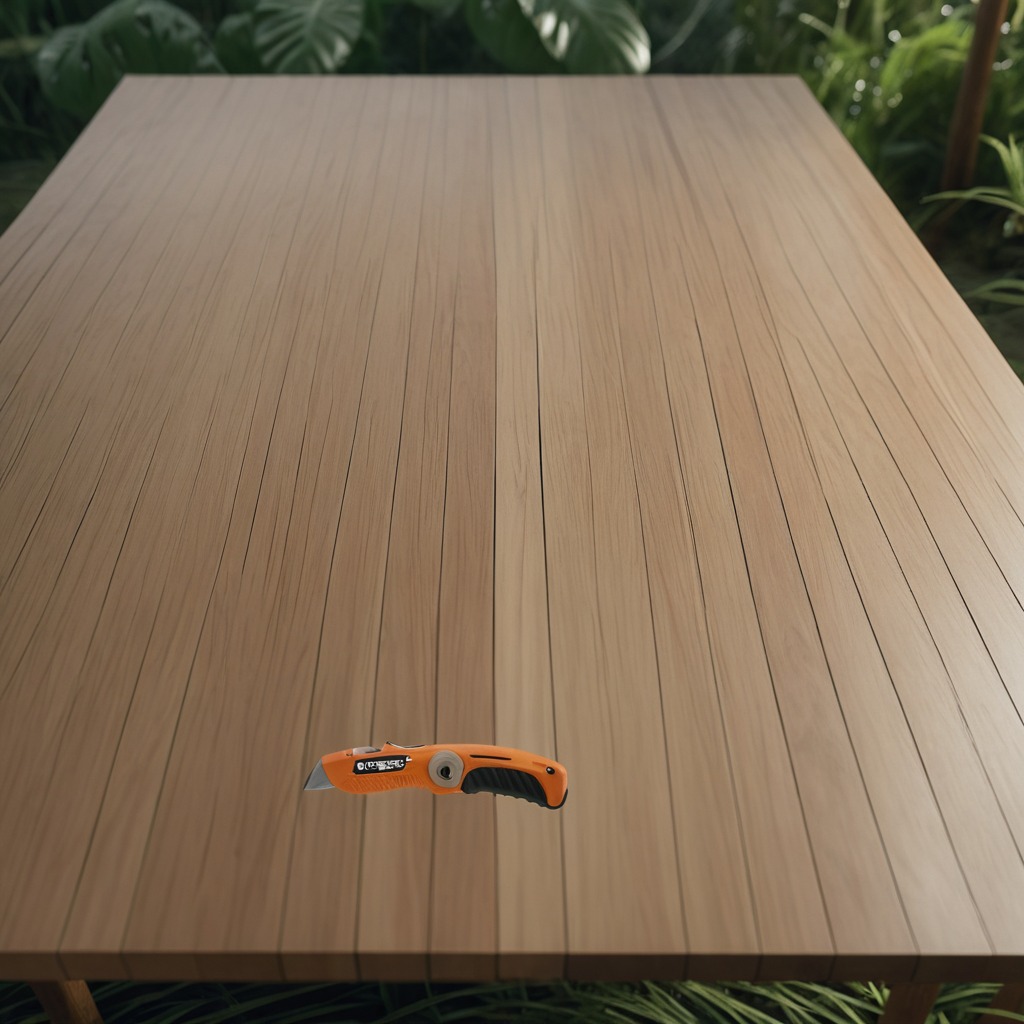
A utility knife is lying on the wooden table inside a jungle field workshop tent.